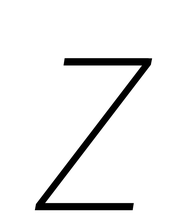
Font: Roboto-Italic_Condensed_Thin_Italic